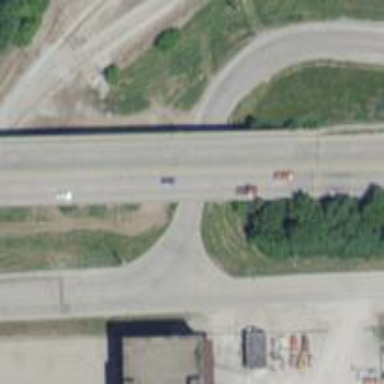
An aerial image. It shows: Primary highway bridge on expressway.